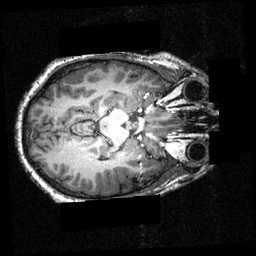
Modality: T1w
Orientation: axial
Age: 25
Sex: male
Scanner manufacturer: siemens
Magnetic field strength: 3.951 T
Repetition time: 1.5 s
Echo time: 0.00338 s